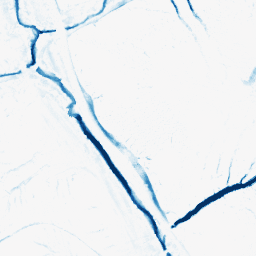
Category: morphological
Decomposition family: morphological
Decomposition parameters: operation: closing
size: 5
Upsampling method: bicubic_16x
Upsampling parameters: scale: 16
Upsampling scale: 16